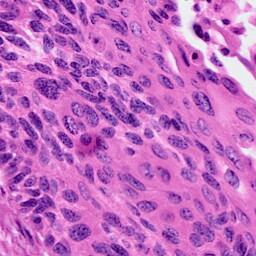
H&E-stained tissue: Cervix